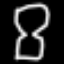
Label: hourglass